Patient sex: M
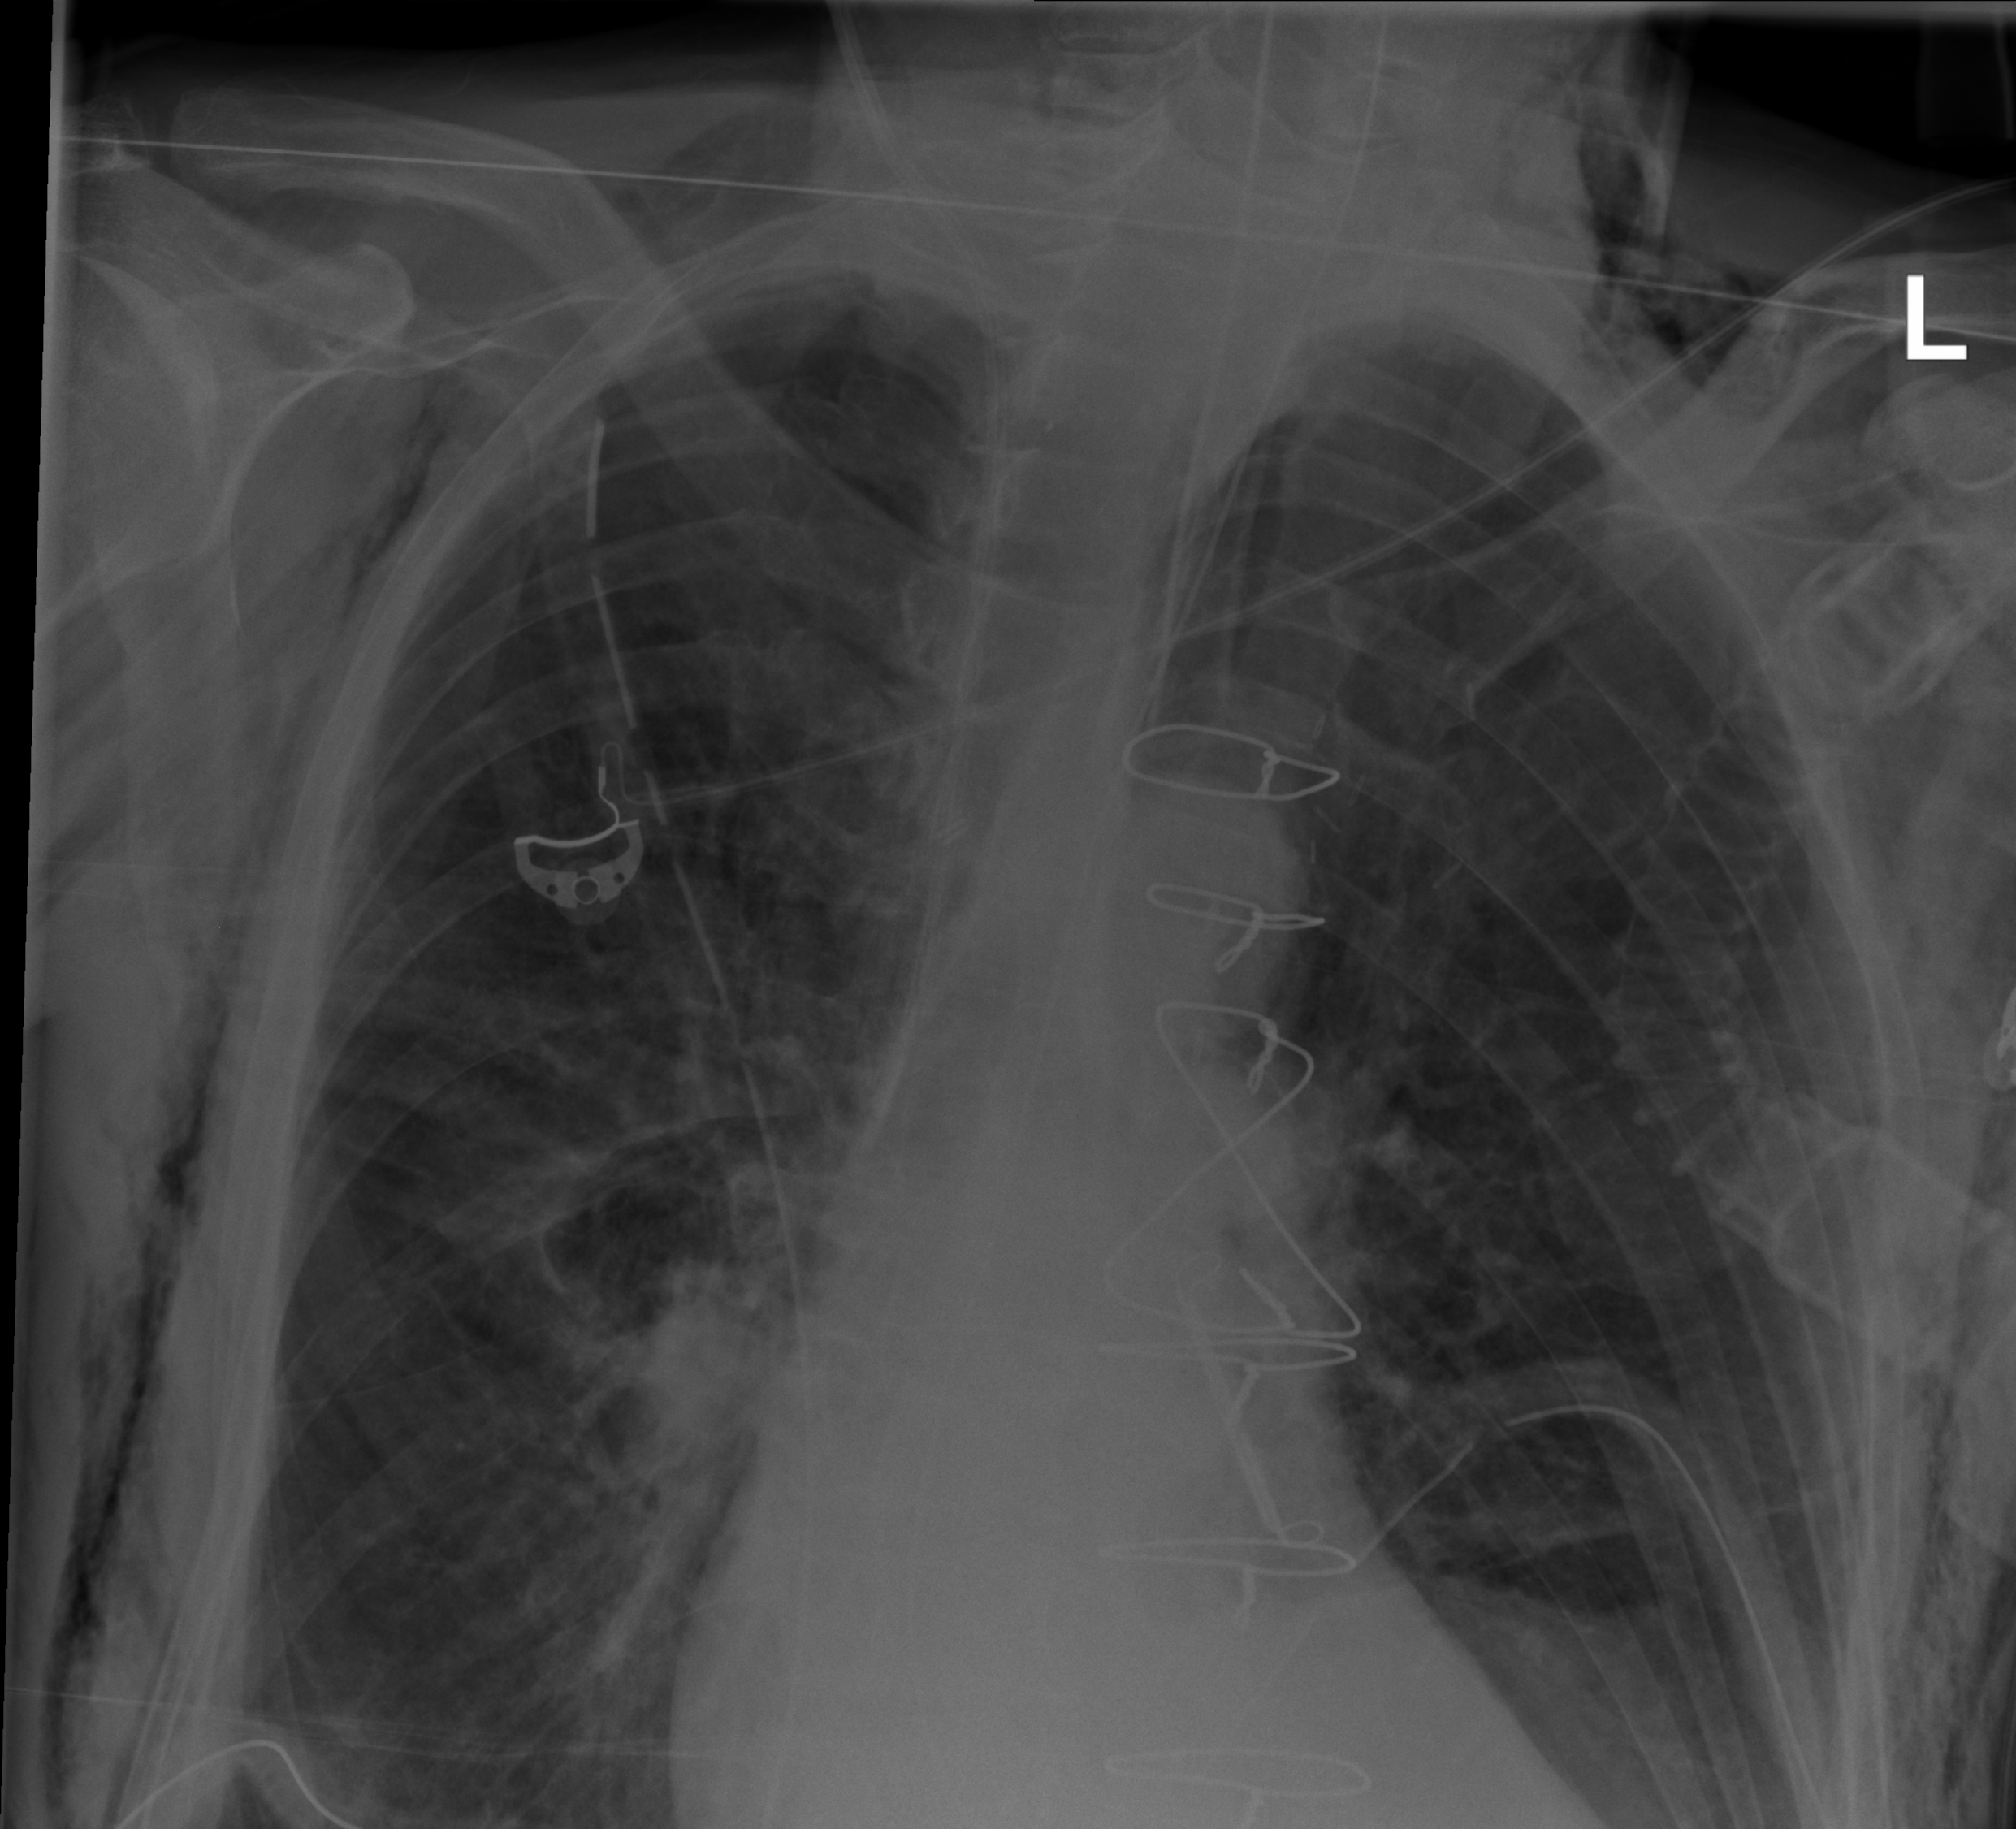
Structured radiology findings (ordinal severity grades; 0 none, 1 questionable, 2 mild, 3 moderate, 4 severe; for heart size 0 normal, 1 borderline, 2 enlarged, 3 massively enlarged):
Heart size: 0
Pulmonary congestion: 0
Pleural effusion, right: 0
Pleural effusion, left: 2
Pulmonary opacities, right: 0
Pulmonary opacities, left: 0
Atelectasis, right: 2
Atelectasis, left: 2